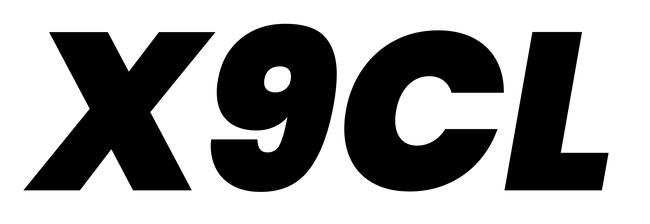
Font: Poppins-BlackItalic